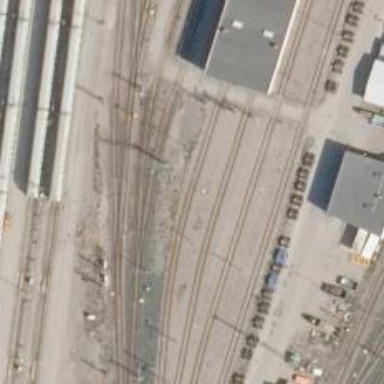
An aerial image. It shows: Rail yard with electrified contact lines for the railway.